Question: I have 4 regression lines and I want to have them in one plot. Here is my simple code:
'''
data = read.csv("TEST.csv", header = FALSE)
plot(data$V1,data$V2)
fit <- lm(data$V2~data$V1)
abline(fit, col=1)
data1 = read.csv("TEST1.csv", header = FALSE)
fit1 <- lm(data1$V2~data1$V1)
abline(fit1, col=2)
data2 = read.csv("TEST2.csv", header = FALSE)
fit2 <- lm(data2$V2~data2$V1)
abline(fit2, col=3)
data3 = read.csv("TEST3.csv", header = FALSE)
fit3 <- lm(data3$V2~data3$V1)
abline(fit3, col=4)
'''
and here is the plot:

but it is not what I want to have. The black line is fine, but for red, blue and green lines, I just want to have a segment of those lines close to the data points. For example, just a segment of green line between 3 and 4. Datasets are located here :
TEST.csv: <URL>
TEST1.csv: <URL>
TEST2.csv: <URL>
TEST3.csv: <URL>
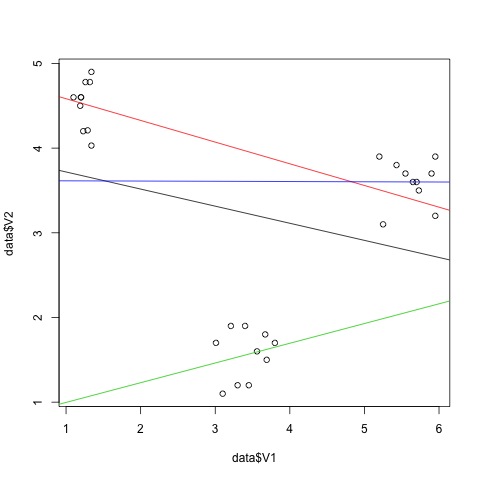
Answer: One way to do it would be to use 'clip':
'''
data = read.csv("TEST.csv", header = FALSE)
plot(data$V1,data$V2)
fit <- lm(data$V2~data$V1)
abline(fit, col=1)
data1 = read.csv("TEST1.csv", header = FALSE)
clip(min(data1$V1), max(data1$V1), min(data1$V2), max(data1$V2))
fit1 <- lm(data1$V2~data1$V1)
abline(fit1, col=2)
data2 = read.csv("TEST2.csv", header = FALSE)
clip(min(data2$V1), max(data2$V1), min(data2$V2), max(data2$V2))
fit2 <- lm(data2$V2~data2$V1)
abline(fit2, col=3)
data3 = read.csv("TEST3.csv", header = FALSE)
clip(min(data3$V1), max(data3$V1), min(data3$V2), max(data3$V2))
fit3 <- lm(data3$V2~data3$V1)
abline(fit3, col=4)
'''
So, what I'm doing is limiting the fitted line-plots to their respective data-set ranges. The limits are extremely tight, but can be rescaled to get fitted lines that extend a bit outside their data-set ranges.